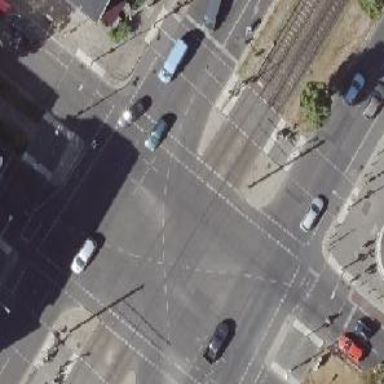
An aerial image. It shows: Tram level crossing on the railway.